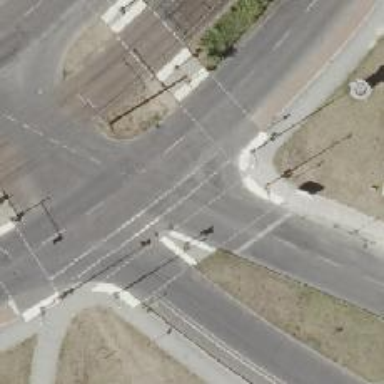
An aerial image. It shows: Cycleway with asphalt surface and traffic signals at crossing. The cycleway has asphalt sidewalk.